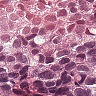
Metastatic tissue present: yes